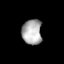
Tissue: lung
Cell type: Epithelial cells
Senescence score: 0.1478
Nuclear area (px): 490
Mean DAPI intensity: 172.418